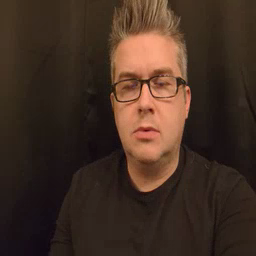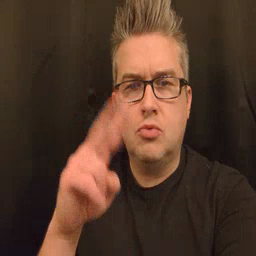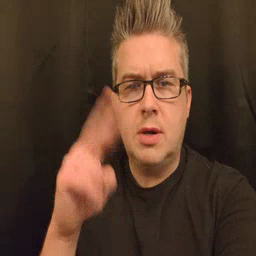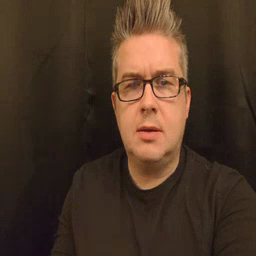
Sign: read